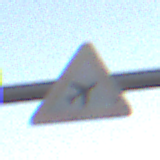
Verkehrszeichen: FlugbetriebLinks
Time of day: SunriseSunset
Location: Outdoor (Nature)
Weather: Clear
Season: NotSpecified
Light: Natural